Field crop: maize
Growth stage: 2
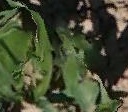
Species: maize